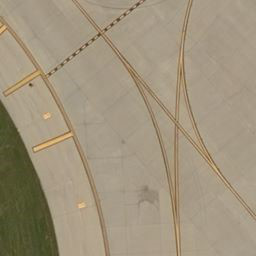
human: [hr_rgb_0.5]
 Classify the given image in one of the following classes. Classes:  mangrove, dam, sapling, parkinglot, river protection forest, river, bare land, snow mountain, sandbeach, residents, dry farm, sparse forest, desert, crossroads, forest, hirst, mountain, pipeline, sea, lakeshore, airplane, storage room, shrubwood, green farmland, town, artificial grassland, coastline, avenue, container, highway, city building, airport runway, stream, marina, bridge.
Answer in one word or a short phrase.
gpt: airport runway